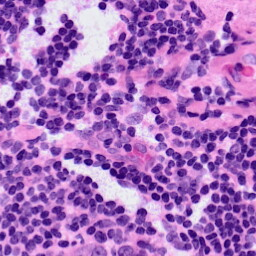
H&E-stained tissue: LymphNode